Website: macys
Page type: customer-info-address
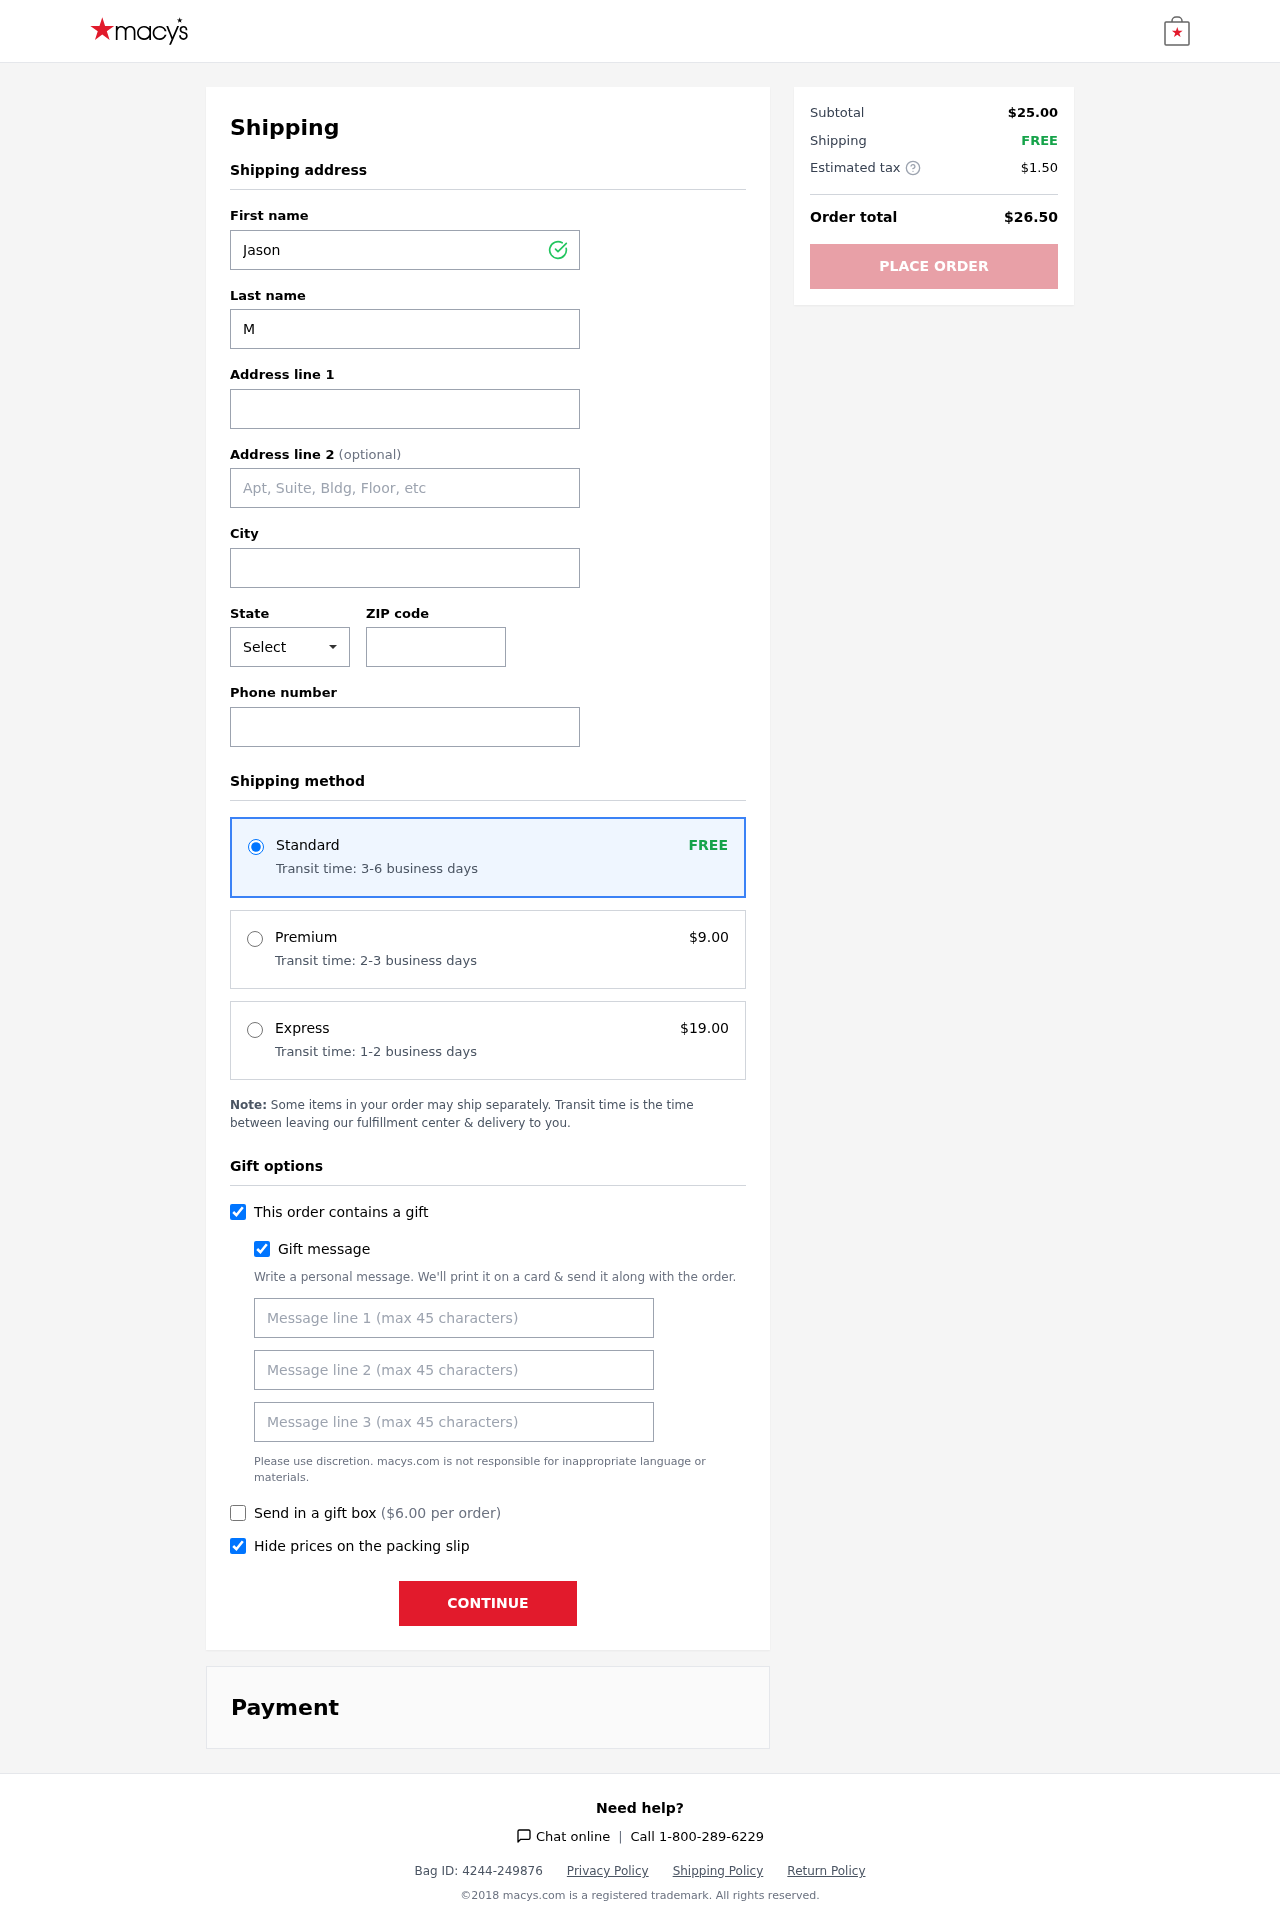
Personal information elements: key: PII_CITY
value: Alyssaside
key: PII_FIRSTNAME
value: Jason
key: PII_GIFT_MESSAGE
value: Hey Sherry, I know how much you love staying refreshed and fabulous, so I thought these lavender-scented wipes would be perfect for you! Just a little something to brighten your days. Enjoy!  Jason
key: PII_LASTNAME
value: Mills
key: PII_PHONE
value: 6416624014
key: PII_POSTCODE
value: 52348
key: PII_STATE_ABBR
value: AR
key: PII_STREET
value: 421 Jason Mill Apt. 381
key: PII_STREET2
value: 5865 White Mission
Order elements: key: ORDER_SHIPPING_STANDARD
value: FREE
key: ORDER_SHIPPING_STANDARD_TIME
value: Transit time: 3-6 business days
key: ORDER_SHIPPING_PREMIUM
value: $9.00
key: ORDER_SHIPPING_PREMIUM_TIME
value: Transit time: 2-3 business days
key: ORDER_SHIPPING_EXPRESS
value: $19.00
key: ORDER_SHIPPING_EXPRESS_TIME
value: Transit time: 1-2 business days
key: ORDER_GIFT_BOX_FEE
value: $6.00
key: ORDER_SUBTOTAL
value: $25.00
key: ORDER_SHIPPING_COST
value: FREE
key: ORDER_TAX
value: $1.50
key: ORDER_TOTAL
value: $26.50